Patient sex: F
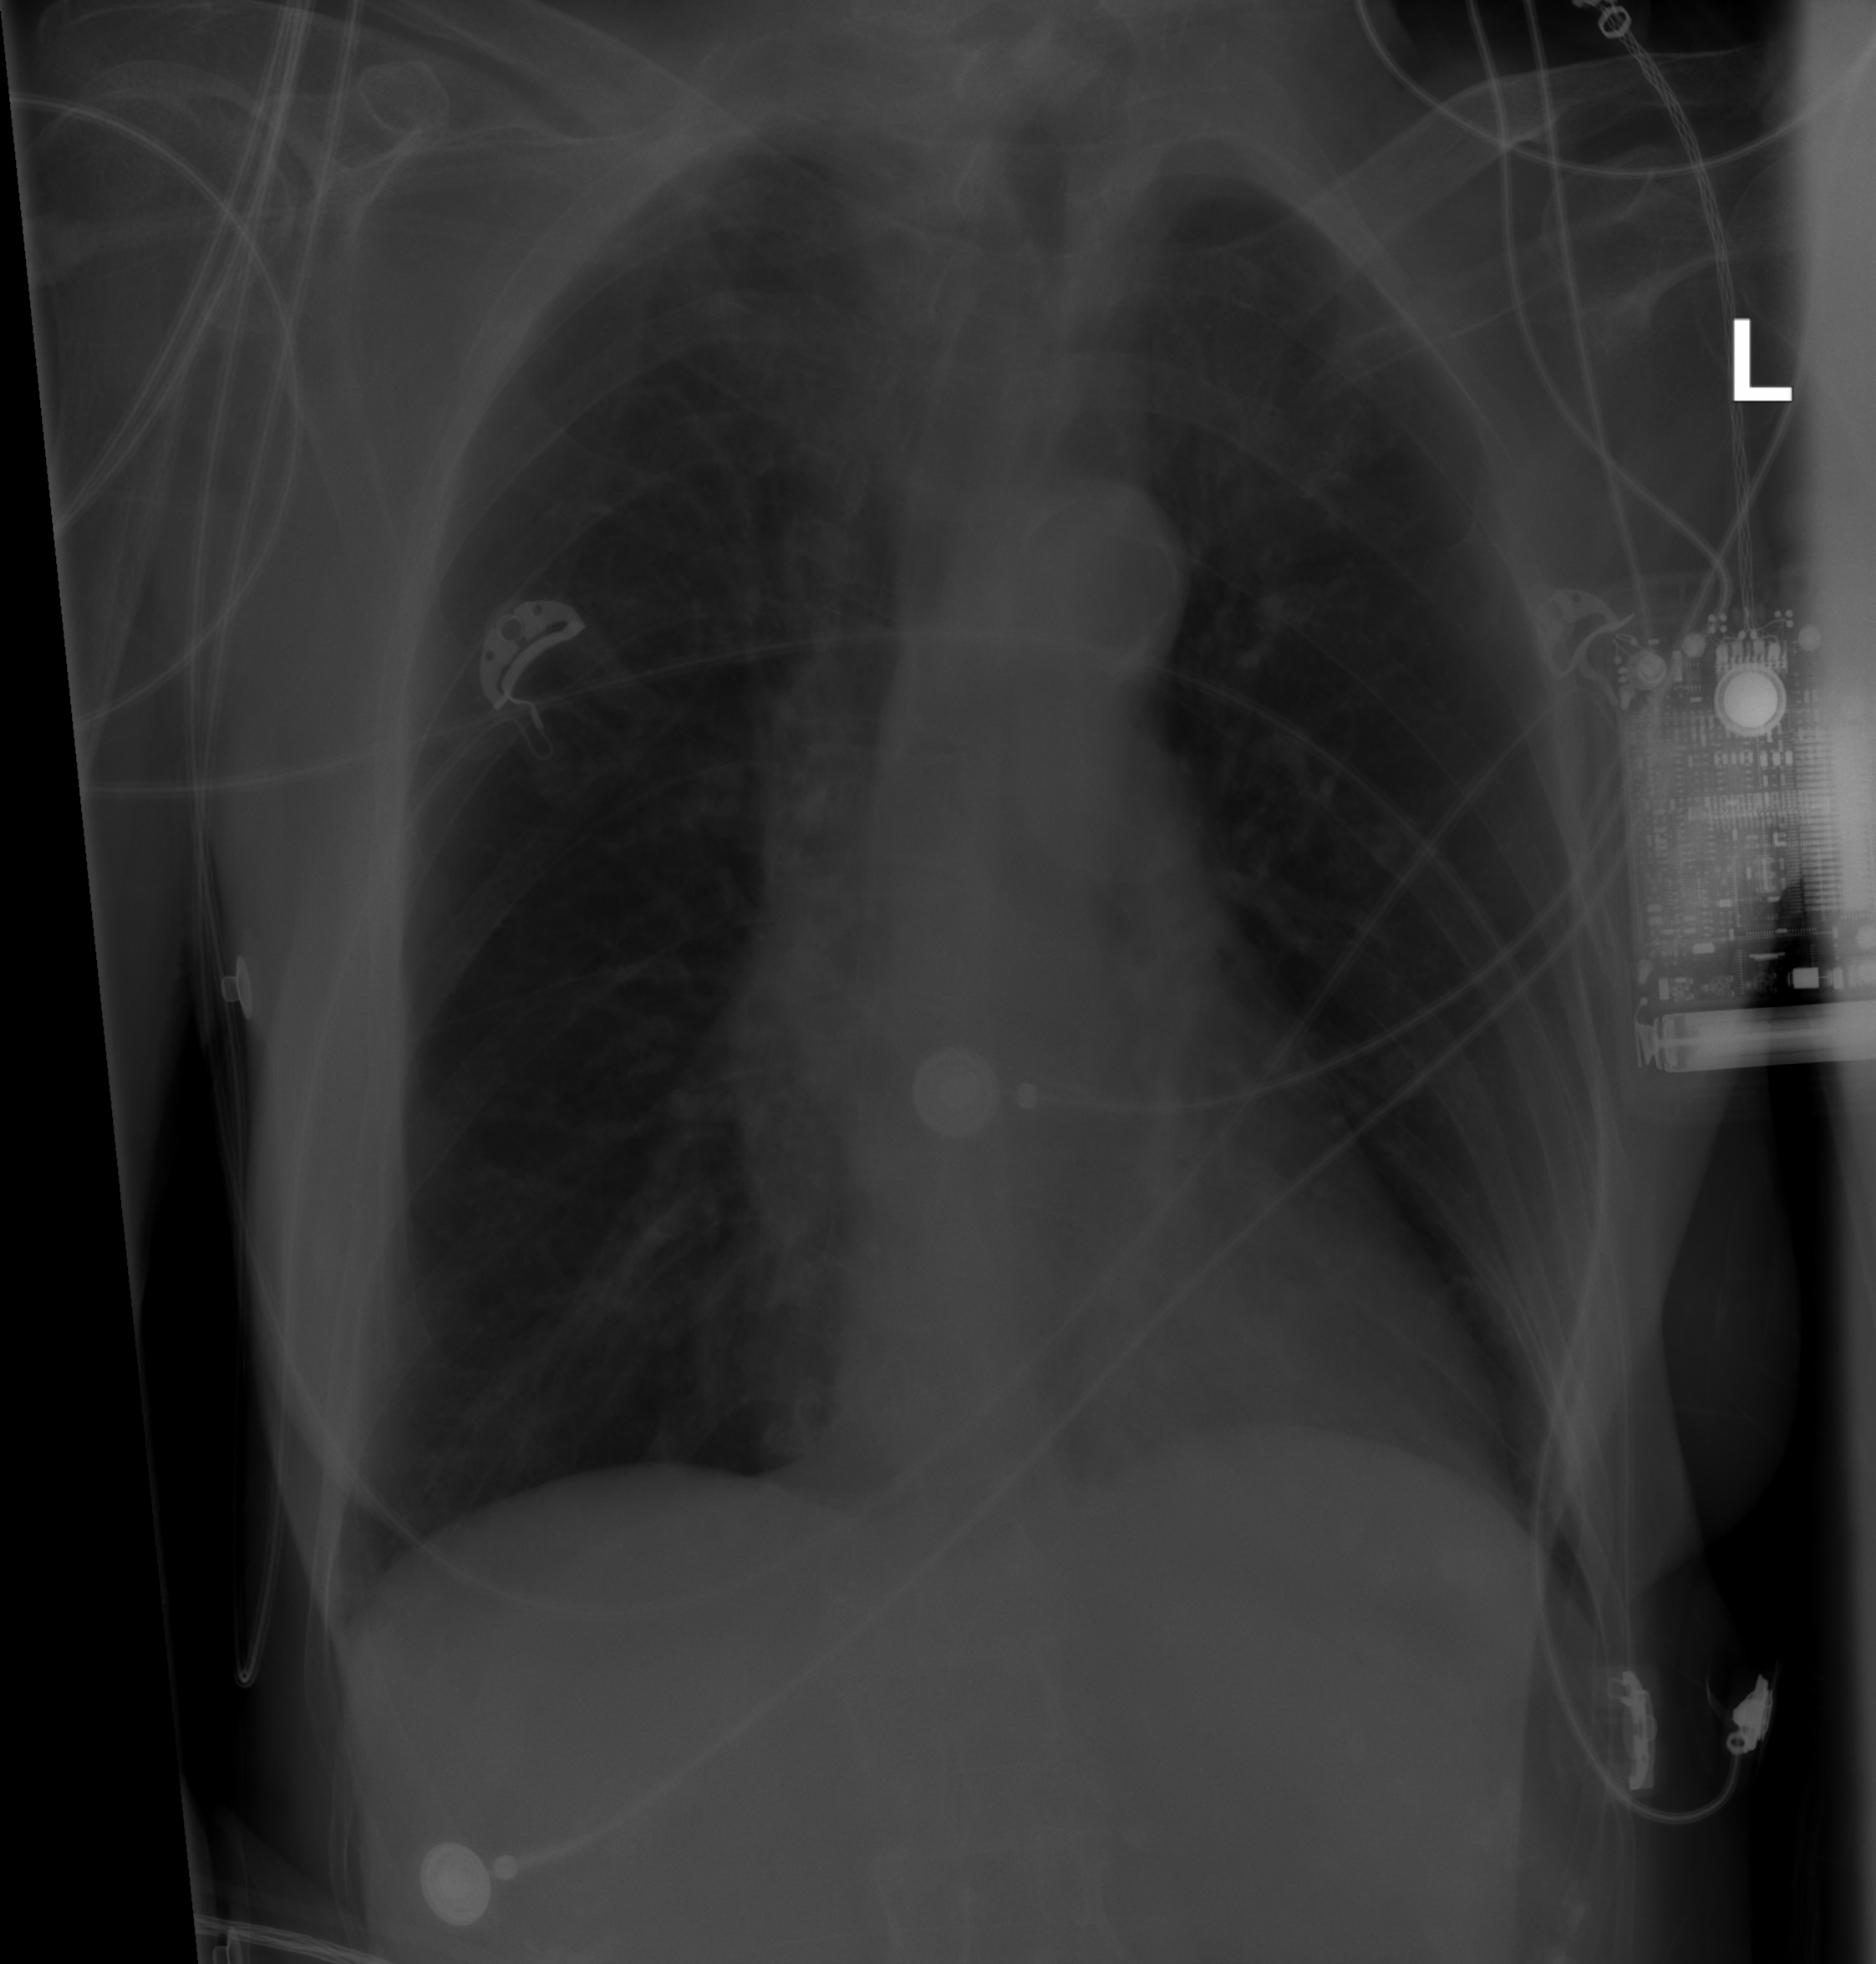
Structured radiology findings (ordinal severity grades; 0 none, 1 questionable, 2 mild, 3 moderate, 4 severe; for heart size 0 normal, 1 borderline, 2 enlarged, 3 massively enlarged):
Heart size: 2
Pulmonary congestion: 0
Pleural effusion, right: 0
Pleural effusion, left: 0
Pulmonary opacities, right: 0
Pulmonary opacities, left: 0
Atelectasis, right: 1
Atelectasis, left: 1